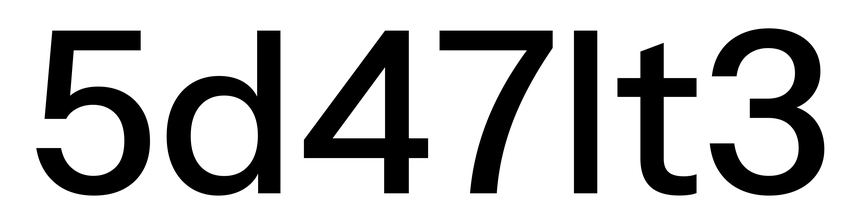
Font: InstrumentSans_Medium